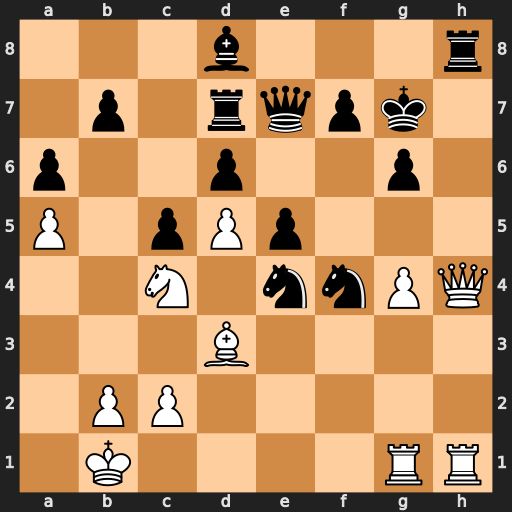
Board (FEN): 3b3r/1p1rqpk1/p2p2p1/P1pPp3/2N1nnPQ/3B4/1PP5/1K4RR
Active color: w
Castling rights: -
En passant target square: -
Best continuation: Qxh8#